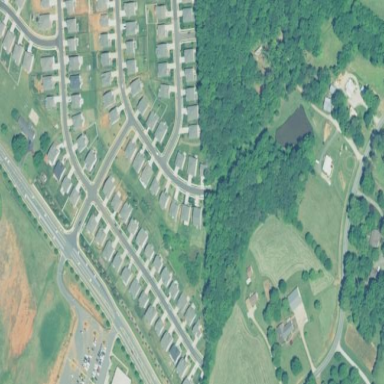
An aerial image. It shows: This residential area consists of single-family homes.